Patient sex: M
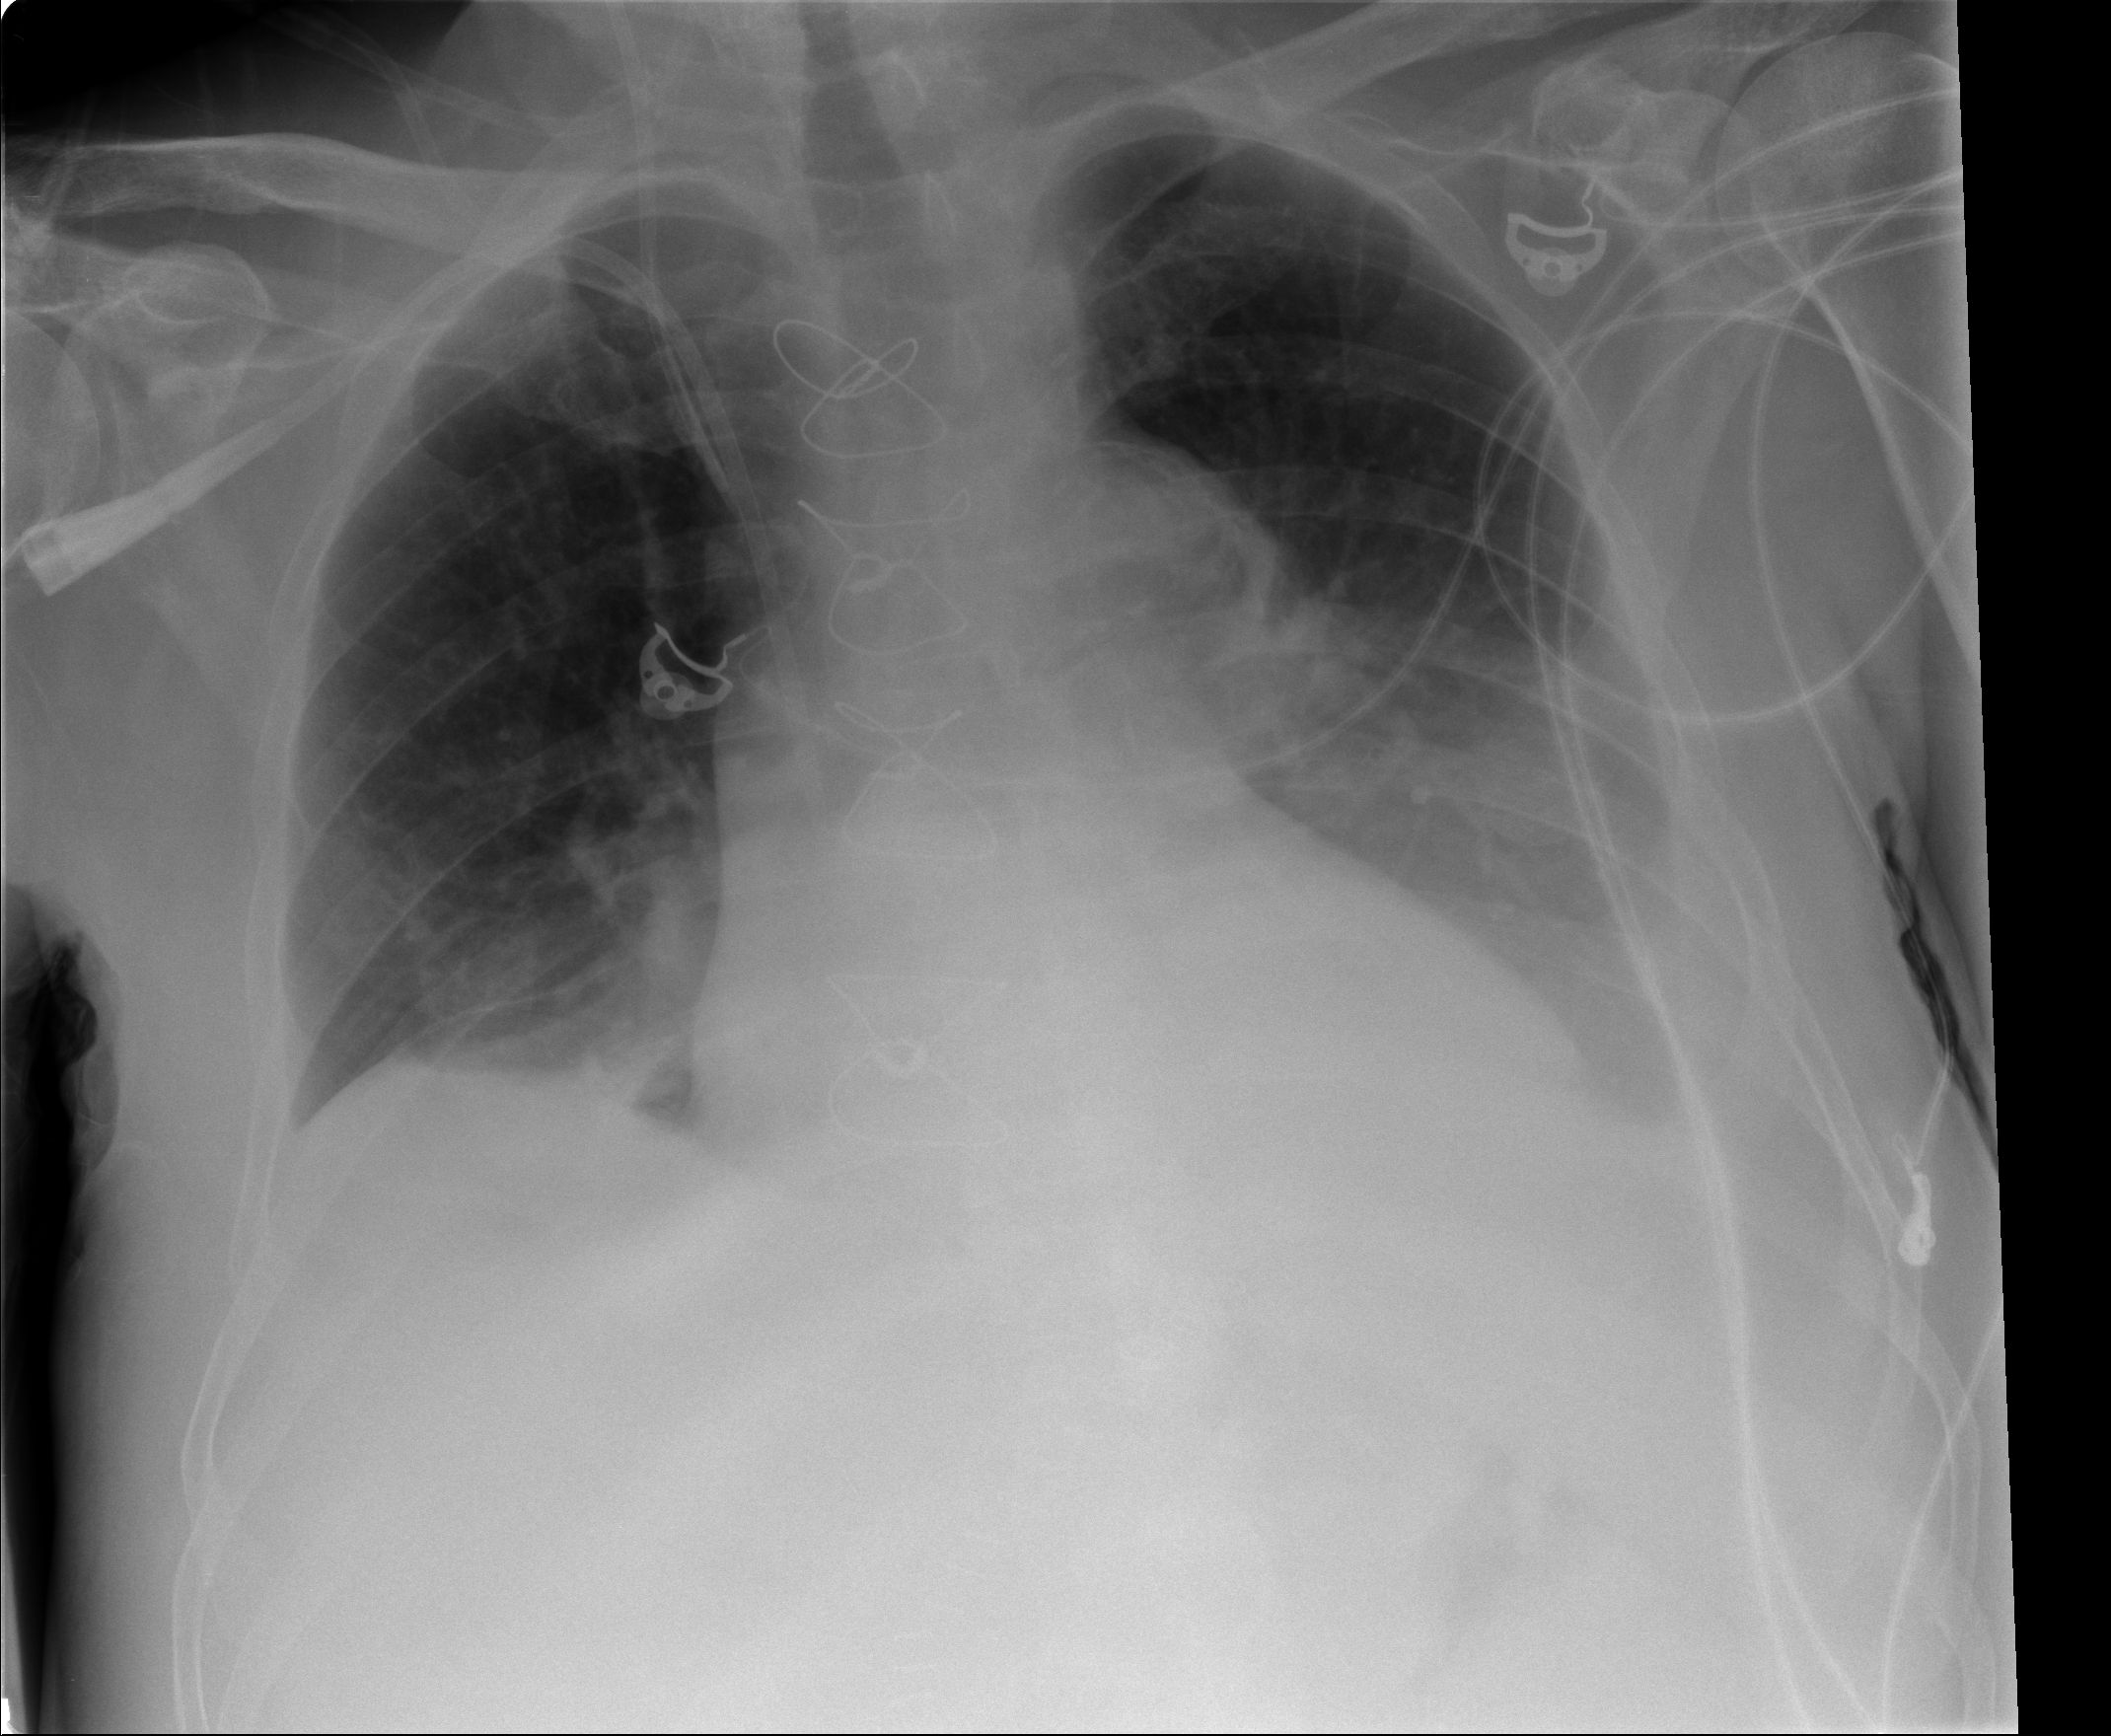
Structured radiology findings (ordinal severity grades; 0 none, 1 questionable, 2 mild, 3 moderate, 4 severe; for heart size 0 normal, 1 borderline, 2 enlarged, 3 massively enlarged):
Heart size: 1
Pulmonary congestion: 1
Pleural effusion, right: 1
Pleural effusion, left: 3
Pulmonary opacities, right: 0
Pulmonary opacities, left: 1
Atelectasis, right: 2
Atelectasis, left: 2